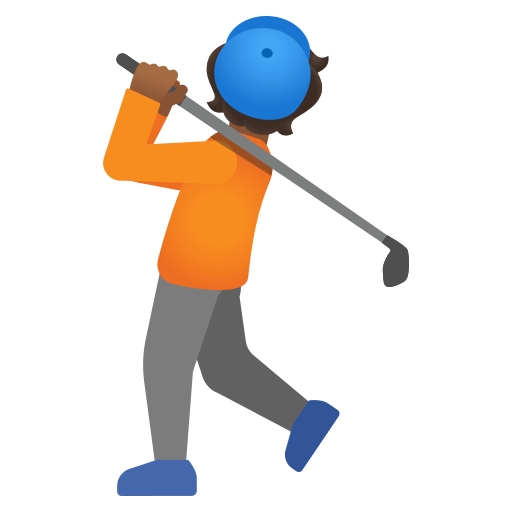
Emoji: 🏌🏾